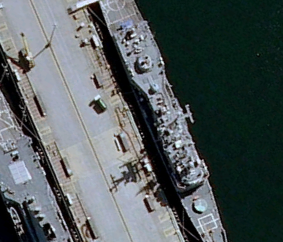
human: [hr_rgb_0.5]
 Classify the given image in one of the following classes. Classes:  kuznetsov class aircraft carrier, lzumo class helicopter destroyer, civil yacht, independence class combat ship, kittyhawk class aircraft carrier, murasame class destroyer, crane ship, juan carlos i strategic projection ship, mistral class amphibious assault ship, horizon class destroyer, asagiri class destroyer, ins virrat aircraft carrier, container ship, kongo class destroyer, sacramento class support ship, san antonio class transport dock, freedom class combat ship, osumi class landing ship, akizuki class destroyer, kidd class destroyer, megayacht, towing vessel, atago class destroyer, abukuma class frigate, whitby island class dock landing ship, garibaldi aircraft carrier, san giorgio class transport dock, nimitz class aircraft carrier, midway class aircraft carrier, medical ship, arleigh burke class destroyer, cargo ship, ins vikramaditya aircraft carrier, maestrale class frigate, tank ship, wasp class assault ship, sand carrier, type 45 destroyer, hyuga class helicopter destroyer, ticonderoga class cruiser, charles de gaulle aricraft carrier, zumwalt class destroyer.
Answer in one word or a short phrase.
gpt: Ticonderoga class cruiser